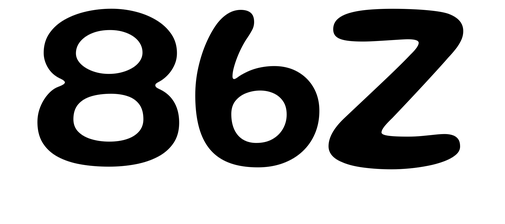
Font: Gluten_Medium